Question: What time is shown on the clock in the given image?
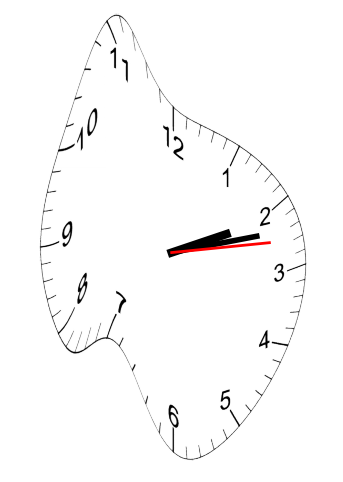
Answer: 02:12:13